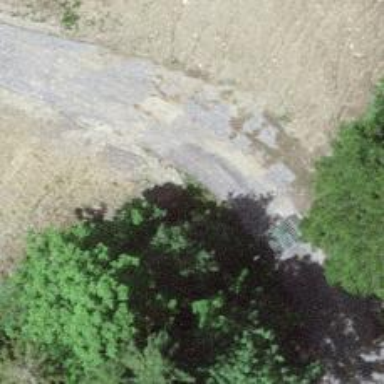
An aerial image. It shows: Culvert tunnel.